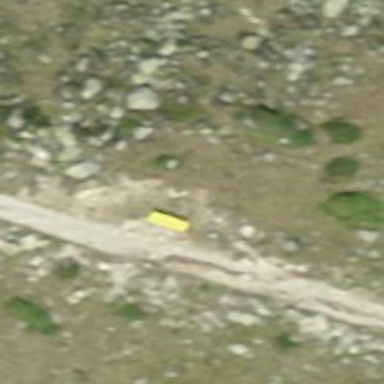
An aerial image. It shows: Bench for seating.